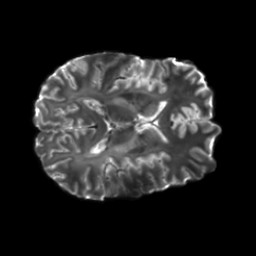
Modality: T2w
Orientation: axial
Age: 24
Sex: female
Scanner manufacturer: siemens
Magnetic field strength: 6.98 T
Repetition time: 7.776 s
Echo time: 0.076 s